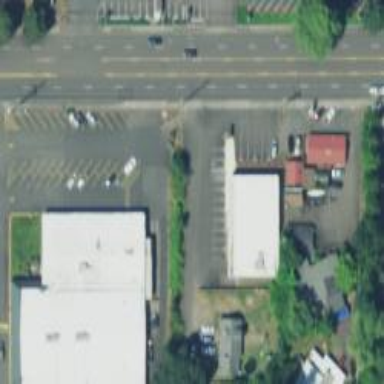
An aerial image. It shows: Parking space.